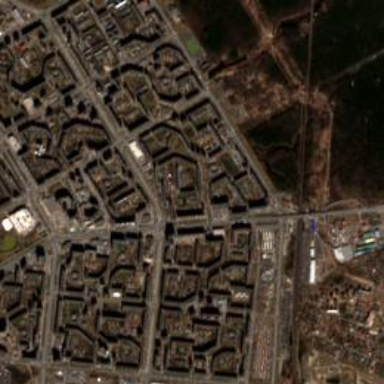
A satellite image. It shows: Urban residential area.